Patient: sex F, age 58
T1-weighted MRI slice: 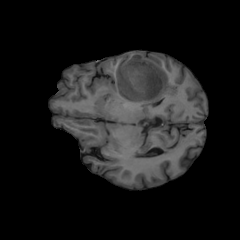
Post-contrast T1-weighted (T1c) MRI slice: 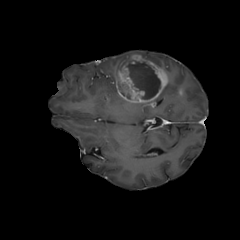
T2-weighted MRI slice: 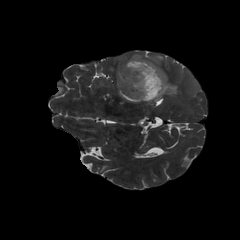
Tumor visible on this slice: yes
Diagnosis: Glioblastoma, IDH-wildtype
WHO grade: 4